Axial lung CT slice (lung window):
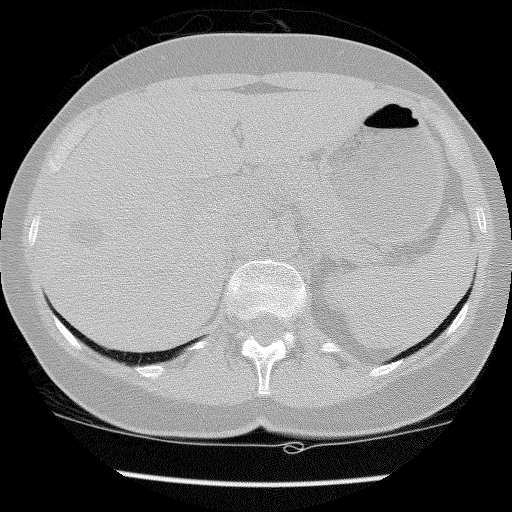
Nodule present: no